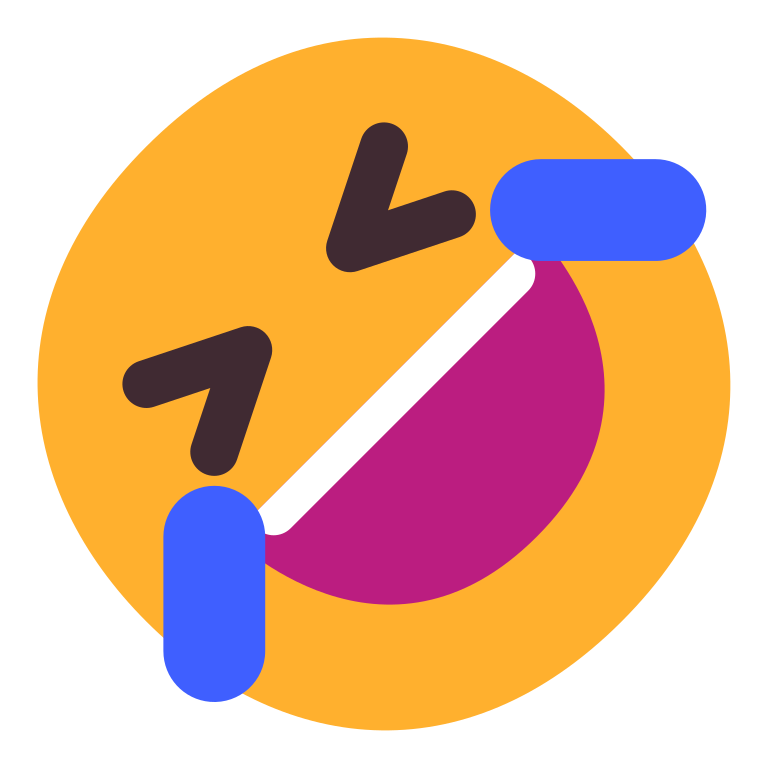
rolling on the floor laughing flat